Question: I got two tables in Sqlite on an Android device where the foreign key on table 'images' is the sector_id. Now I need to queries:
1. List all sectors with the corresponding count of all rows in table images that have the sector._id
2. List all sectors with the highest ID of the images table where the sector_id is same as sector._id
For the first query the result should be like this:
- -
For the second query this:
- -
Hopefully you can help me on the SQL select statement :(

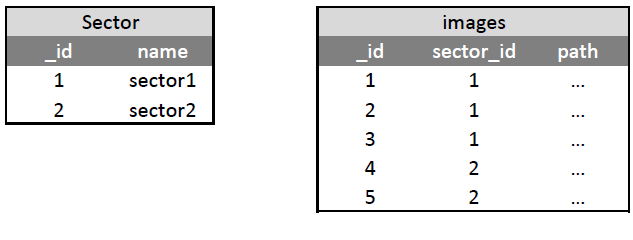
Answer: A simple JOIN with GROUP BY can get both results at once;
'''
SELECT s._id, s.name, COUNT(i._id) count, MAX(i._id) max
FROM sector s
LEFT JOIN images i ON s._id = i.sector_id
GROUP BY s._id, s.name
'''
<URL>.
The 'LEFT JOIN' joins all sectors with the corresponding images, and 'COUNT/MAX' calculate the count and max id respectively for each sector (which is what we group by).